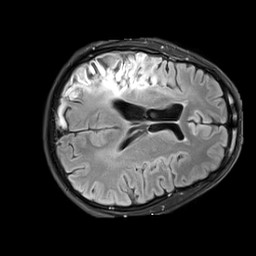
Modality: FLAIR
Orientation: axial
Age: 43
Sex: male
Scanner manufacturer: siemens
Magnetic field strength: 3 T
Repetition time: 9 s
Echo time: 0.098 s